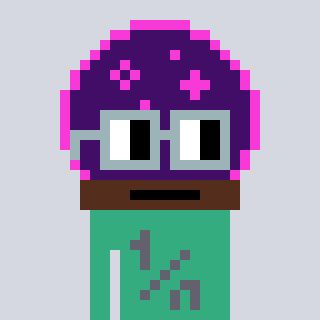
a pixel art character with square dark gray glasses, a crystalball-shaped head and a teal-colored body on a cool background